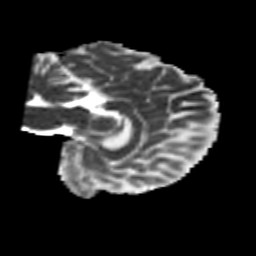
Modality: MD
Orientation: sagittal
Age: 31
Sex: female
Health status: healthy
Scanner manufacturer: siemens
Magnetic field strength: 3 T
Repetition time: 10.8 s
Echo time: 0.082 s